Question: How do I customize the Emacs interface, specifically the tabs fonts? I have included a screenshot of just how bad they look on Windows.

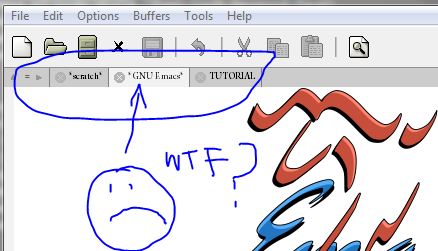
Answer: Assuming you're using <URL>, you can customize the fonts by running 'M-x customize-face' - you can then either hit Enter to customize all of them, or use tab-completion to select a single face.
The following faces are defined in tabbar.el:
- - - - - - -